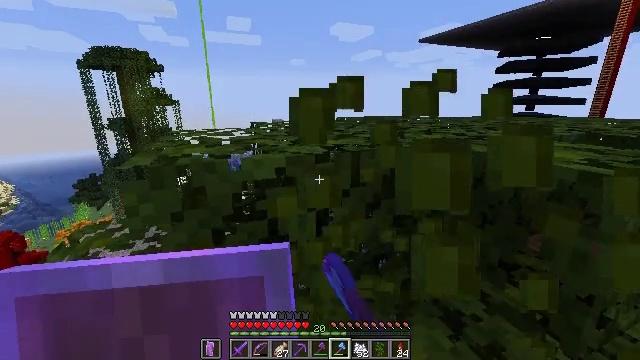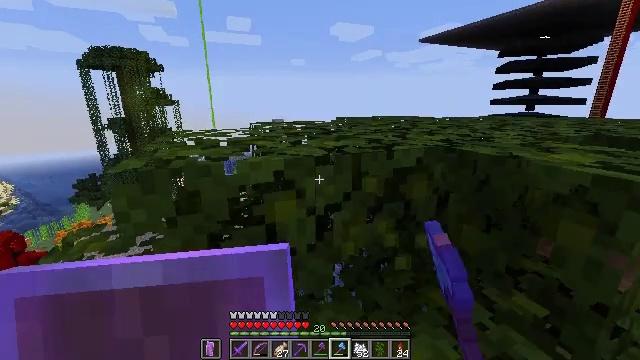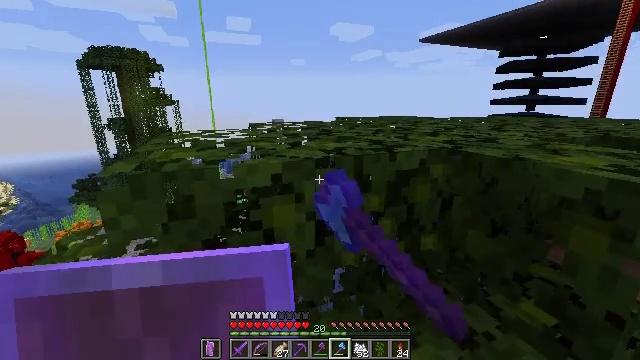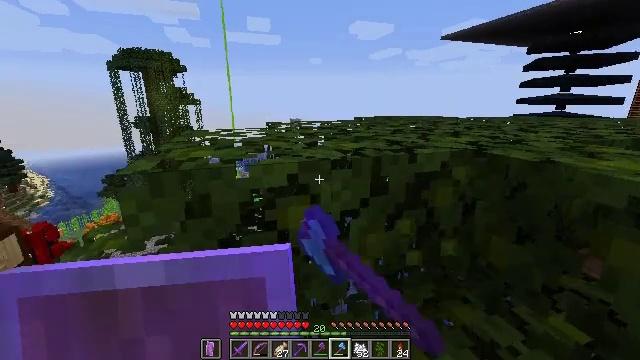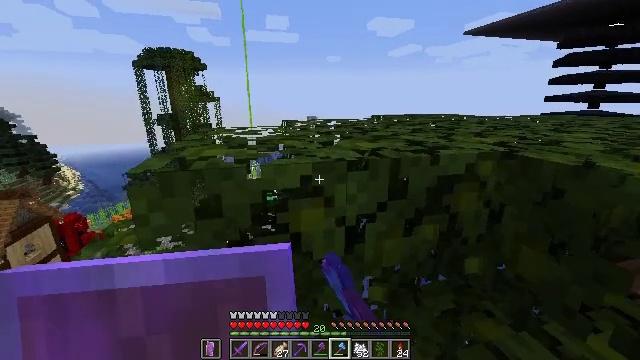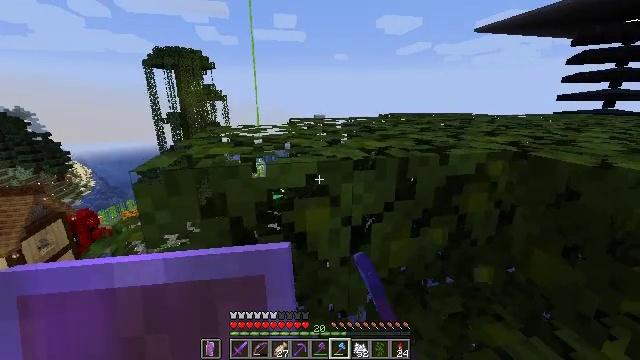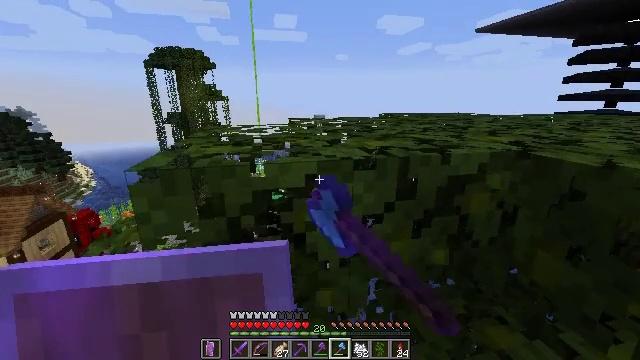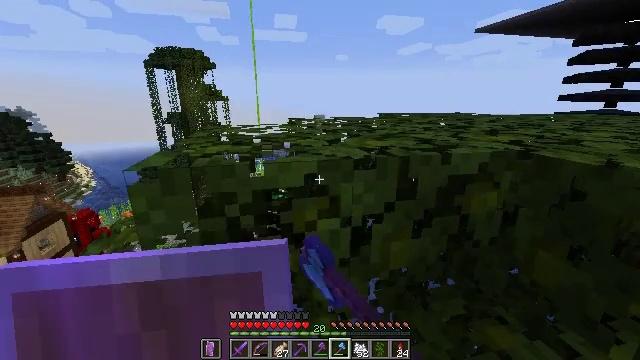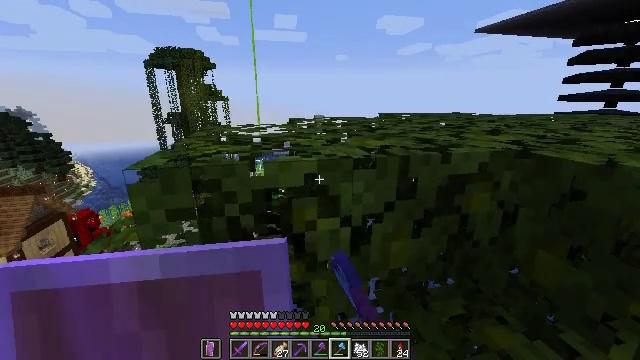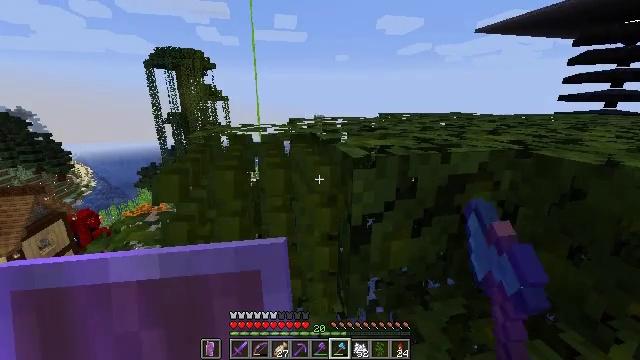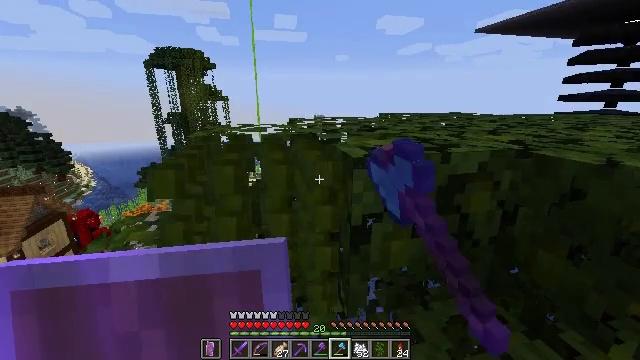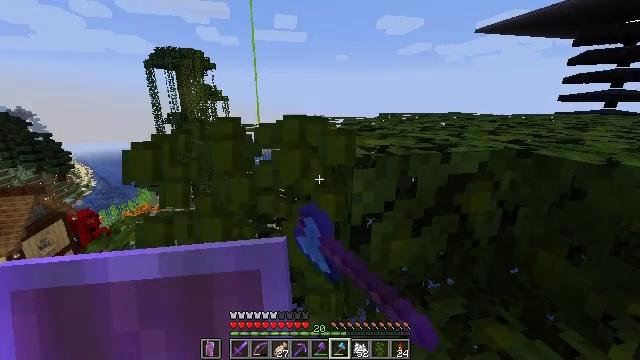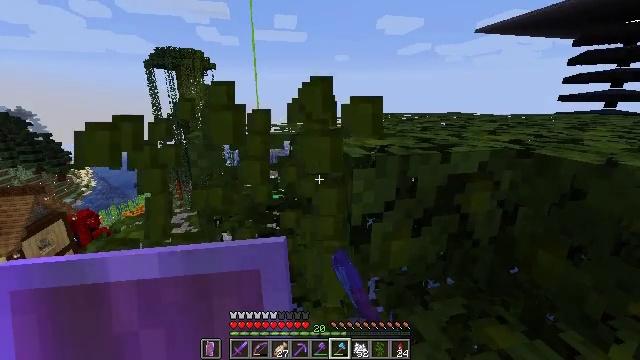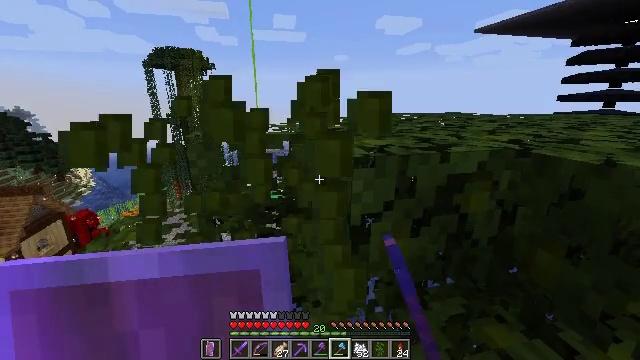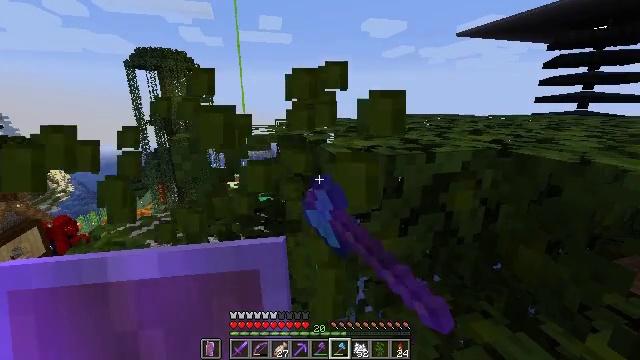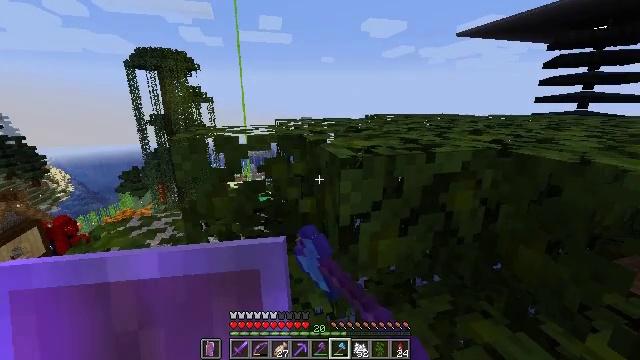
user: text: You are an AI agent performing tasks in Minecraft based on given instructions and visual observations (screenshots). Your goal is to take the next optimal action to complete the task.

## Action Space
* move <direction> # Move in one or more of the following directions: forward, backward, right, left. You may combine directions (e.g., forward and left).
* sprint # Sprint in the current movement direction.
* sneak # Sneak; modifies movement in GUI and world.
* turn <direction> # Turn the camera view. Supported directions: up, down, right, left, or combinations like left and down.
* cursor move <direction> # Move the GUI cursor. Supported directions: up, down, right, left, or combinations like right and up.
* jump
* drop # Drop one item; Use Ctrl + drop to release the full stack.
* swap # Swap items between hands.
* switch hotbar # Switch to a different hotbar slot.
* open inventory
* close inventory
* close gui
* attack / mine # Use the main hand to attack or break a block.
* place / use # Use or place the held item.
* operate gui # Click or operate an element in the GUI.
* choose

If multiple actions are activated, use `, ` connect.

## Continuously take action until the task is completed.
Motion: motion action
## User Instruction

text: Clear the jungle leaves to make way.
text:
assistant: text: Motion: move forward, sneak, attack / mine
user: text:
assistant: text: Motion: move forward, sneak, attack / mine
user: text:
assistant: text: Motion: move forward, sneak, turn left, attack / mine
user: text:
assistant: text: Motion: sneak, turn left, attack / mine
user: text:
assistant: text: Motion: sneak, turn left, attack / mine
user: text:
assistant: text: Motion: sneak, attack / mine
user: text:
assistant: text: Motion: sneak, attack / mine
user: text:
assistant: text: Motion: sneak, attack / mine
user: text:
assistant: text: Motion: sneak, attack / mine
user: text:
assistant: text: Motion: sneak, attack / mine
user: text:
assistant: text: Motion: sneak, attack / mine
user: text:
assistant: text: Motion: sneak, attack / mine
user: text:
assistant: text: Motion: sneak, attack / mine
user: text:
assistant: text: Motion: sneak, turn right, attack / mine
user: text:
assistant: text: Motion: sneak, attack / mine
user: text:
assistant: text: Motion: sneak, attack / mine
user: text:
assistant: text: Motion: sneak, attack / mine
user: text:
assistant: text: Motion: move right, sneak, attack / mine
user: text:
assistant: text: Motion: move right, sneak, attack / mine
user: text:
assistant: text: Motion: move right, sneak, attack / mine
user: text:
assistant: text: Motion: move right, sneak, attack / mine
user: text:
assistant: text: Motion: move right, sneak, attack / mine
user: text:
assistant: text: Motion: move right, sneak, attack / mine
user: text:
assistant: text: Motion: move right, sneak, attack / mine
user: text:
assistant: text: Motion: sneak, attack / mine
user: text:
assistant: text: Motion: sneak, turn right, attack / mine
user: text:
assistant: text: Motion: sneak, turn right, attack / mine
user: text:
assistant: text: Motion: move forward, sneak, turn right, attack / mine
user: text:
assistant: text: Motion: move forward, sneak, attack / mine
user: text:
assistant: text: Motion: move forward, sneak, attack / mine